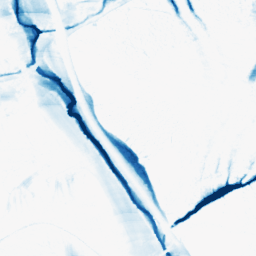
Category: morphological
Decomposition family: morphological_ellipse
Decomposition parameters: operation: closing
width: 10
height: 50
Upsampling method: cubic_mitchell
Upsampling parameters: scale: 2
Upsampling scale: 2